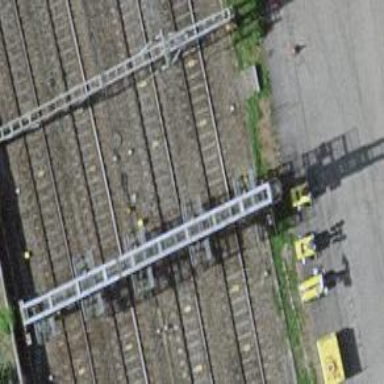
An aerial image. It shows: Railway signal.